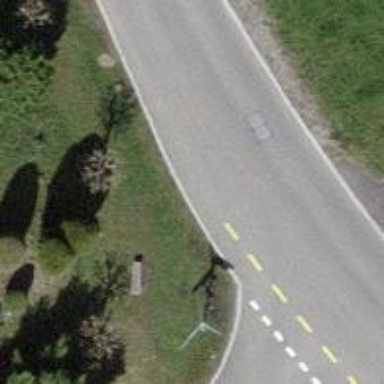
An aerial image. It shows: Asphalt cycleway.